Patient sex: M
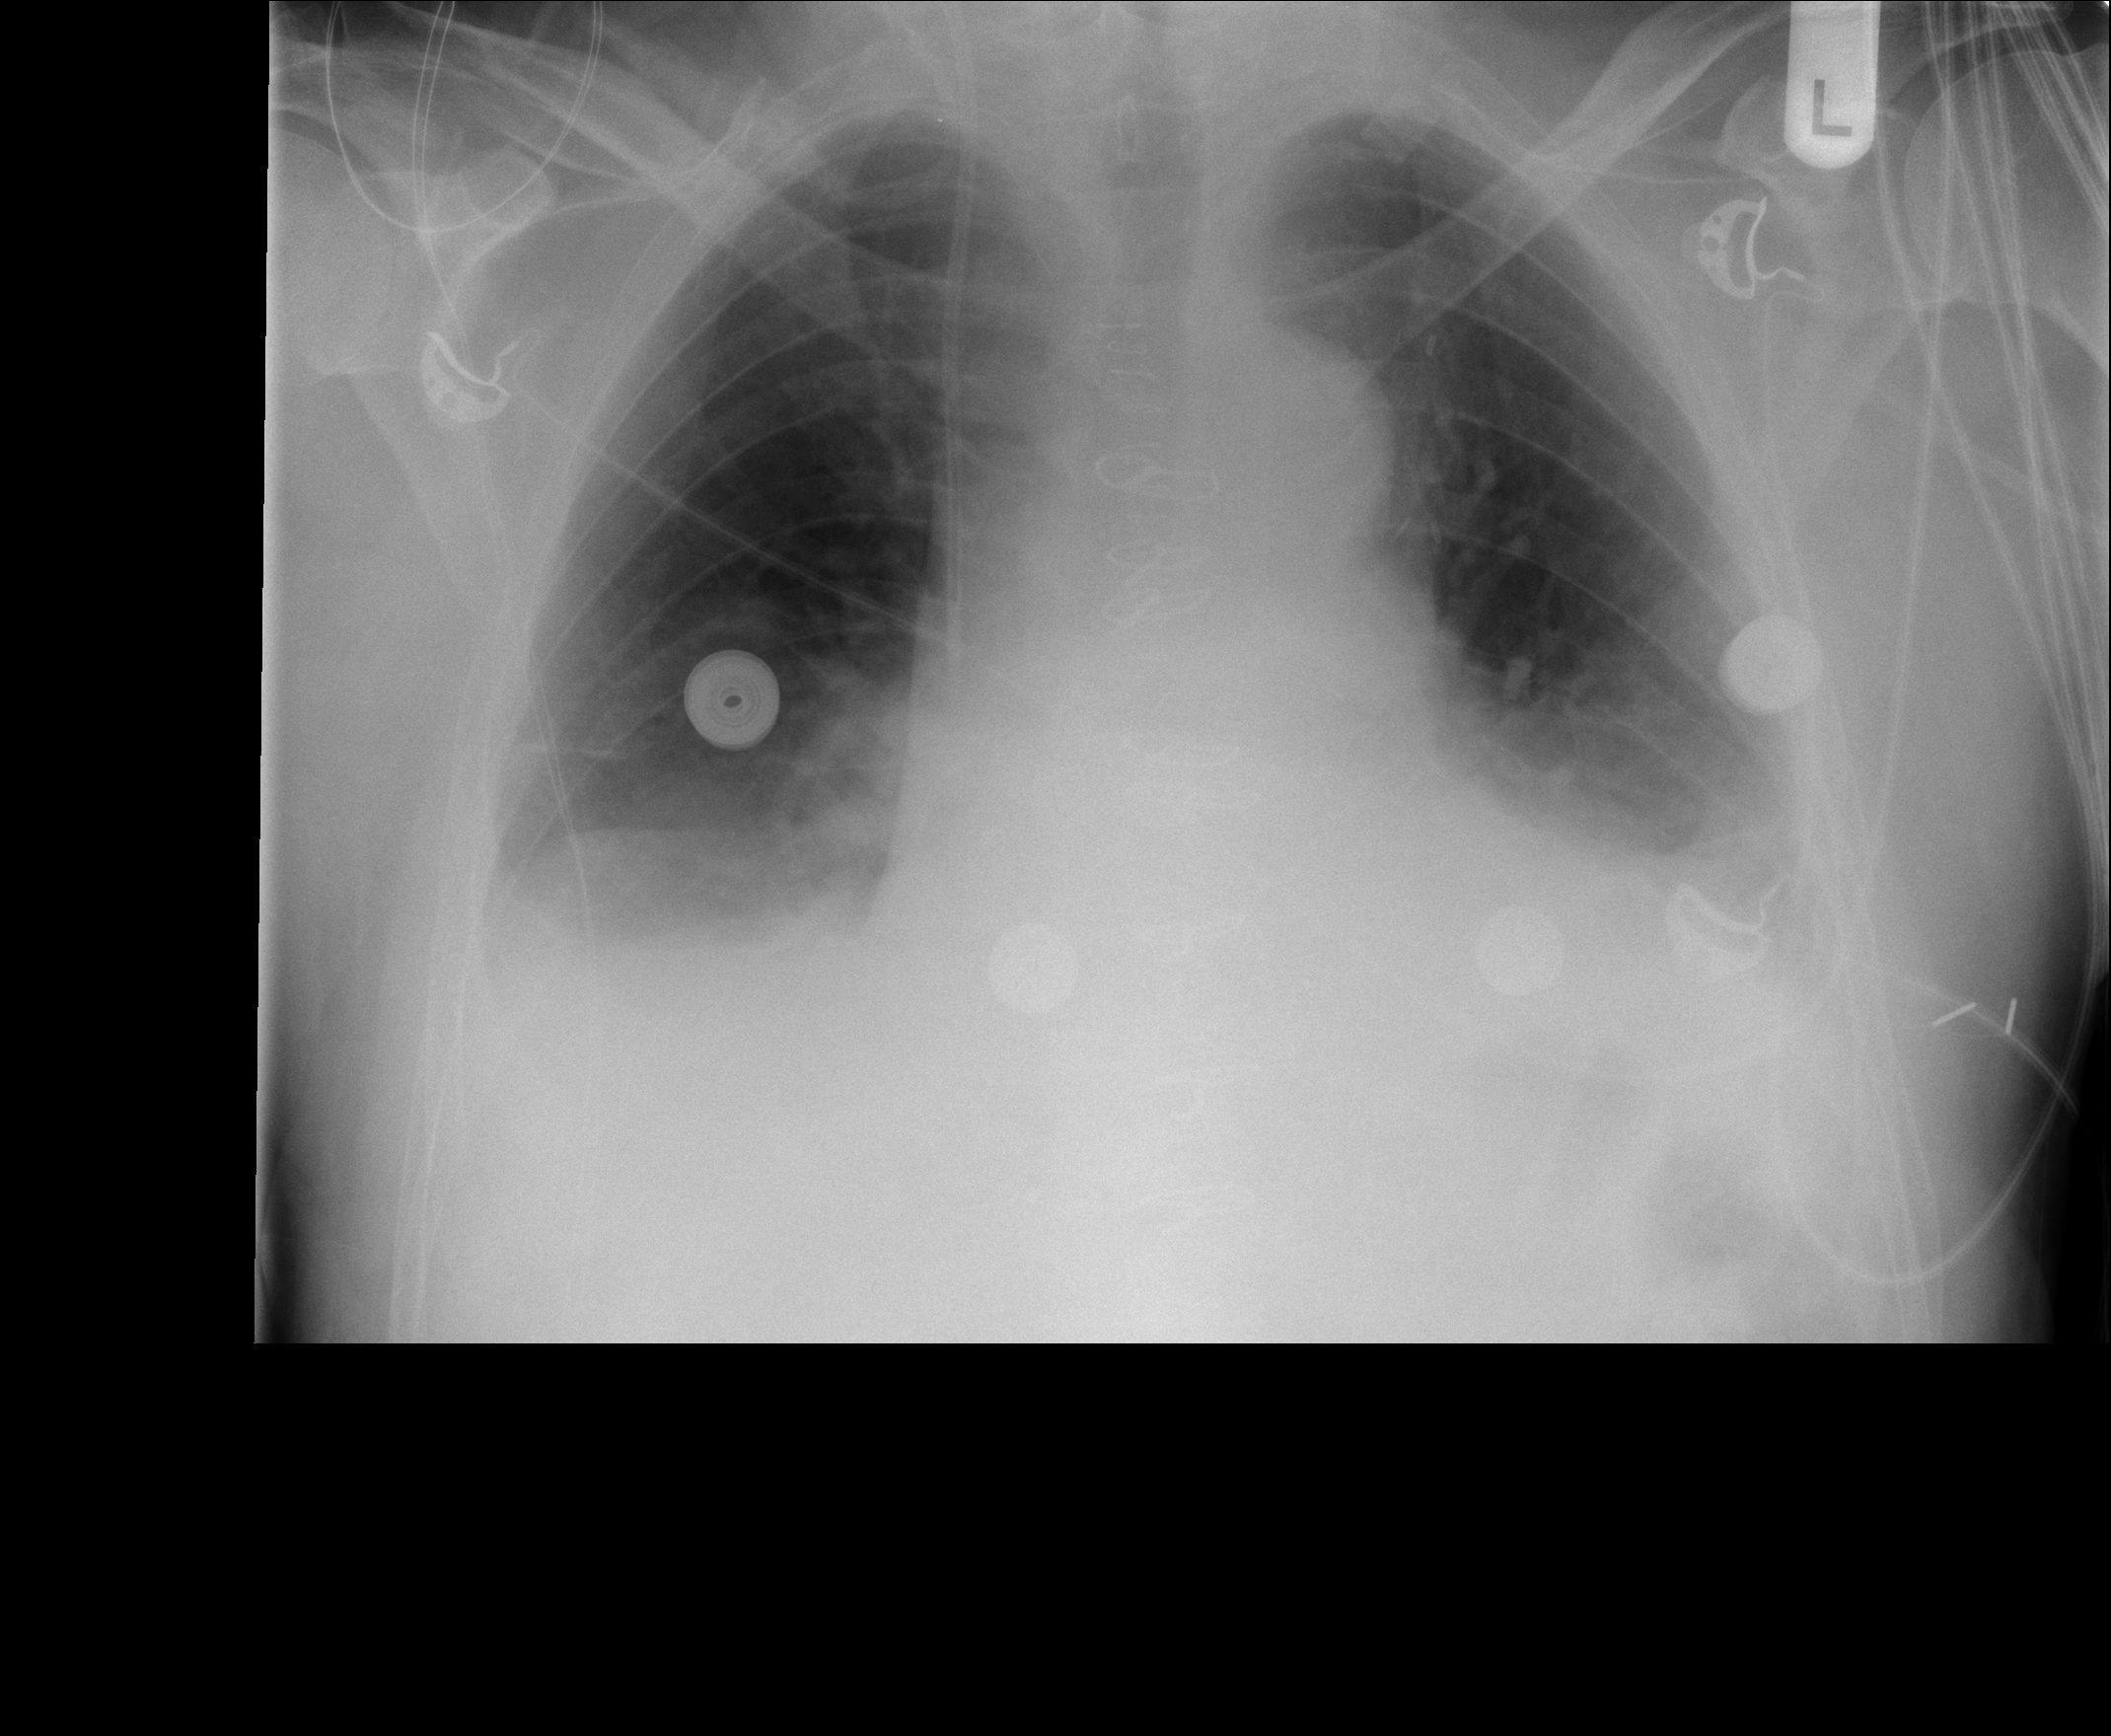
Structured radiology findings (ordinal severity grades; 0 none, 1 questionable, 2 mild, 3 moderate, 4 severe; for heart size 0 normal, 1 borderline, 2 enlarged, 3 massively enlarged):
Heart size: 0
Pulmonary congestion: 0
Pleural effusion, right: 2
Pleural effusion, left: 2
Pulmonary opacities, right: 0
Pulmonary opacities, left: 0
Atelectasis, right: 2
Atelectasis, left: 2